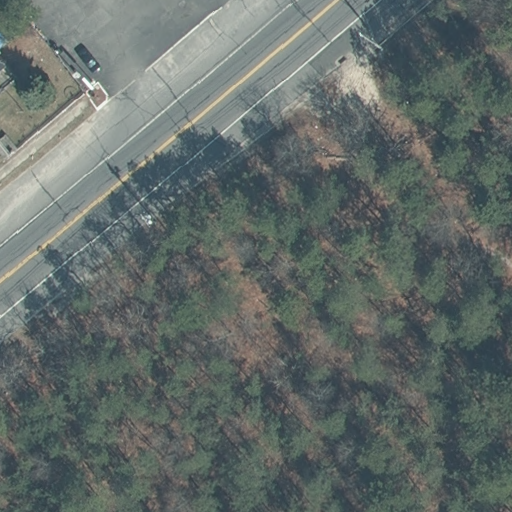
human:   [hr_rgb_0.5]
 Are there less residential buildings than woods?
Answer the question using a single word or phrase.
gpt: yes

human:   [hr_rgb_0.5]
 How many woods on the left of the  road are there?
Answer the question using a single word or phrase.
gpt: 0

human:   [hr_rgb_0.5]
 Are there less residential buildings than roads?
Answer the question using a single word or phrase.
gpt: yes

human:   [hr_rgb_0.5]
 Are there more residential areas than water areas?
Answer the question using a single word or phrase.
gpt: yes

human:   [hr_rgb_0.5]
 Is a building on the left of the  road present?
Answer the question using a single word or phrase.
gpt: yes

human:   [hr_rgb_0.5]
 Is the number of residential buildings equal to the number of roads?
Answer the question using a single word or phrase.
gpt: no

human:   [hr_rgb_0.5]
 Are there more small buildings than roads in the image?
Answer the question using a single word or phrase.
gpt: no

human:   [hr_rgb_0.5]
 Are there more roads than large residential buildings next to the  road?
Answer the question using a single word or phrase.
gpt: yes

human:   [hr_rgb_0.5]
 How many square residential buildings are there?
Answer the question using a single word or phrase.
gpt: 0

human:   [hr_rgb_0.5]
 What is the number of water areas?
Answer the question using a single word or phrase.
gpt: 0

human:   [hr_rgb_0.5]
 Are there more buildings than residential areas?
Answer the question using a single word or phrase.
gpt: no

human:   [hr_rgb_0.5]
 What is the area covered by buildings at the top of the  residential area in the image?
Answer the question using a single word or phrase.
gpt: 0m2

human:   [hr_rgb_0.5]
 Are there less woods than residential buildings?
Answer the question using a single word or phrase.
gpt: no

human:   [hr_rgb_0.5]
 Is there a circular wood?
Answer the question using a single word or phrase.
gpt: no

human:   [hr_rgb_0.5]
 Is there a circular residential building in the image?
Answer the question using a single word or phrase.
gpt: no

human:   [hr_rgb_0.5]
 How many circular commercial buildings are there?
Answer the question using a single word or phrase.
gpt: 0

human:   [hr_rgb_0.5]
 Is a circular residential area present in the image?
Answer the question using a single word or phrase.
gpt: no

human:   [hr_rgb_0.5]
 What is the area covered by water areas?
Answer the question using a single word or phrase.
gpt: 0m2

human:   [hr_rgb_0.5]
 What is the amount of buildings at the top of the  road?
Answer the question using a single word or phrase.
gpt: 0

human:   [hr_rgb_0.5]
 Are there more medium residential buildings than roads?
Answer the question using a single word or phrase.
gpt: no

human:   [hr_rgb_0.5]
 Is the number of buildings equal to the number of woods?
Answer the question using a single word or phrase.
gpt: yes

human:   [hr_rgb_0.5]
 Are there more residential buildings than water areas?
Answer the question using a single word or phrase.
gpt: no

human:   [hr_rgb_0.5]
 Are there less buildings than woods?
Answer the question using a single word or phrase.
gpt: no

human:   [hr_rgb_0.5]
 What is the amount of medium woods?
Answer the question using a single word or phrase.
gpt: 0

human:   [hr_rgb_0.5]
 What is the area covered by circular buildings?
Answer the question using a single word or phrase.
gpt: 0m2

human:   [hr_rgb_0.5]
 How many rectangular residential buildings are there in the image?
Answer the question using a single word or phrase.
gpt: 0

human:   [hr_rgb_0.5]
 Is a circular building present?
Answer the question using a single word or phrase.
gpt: no

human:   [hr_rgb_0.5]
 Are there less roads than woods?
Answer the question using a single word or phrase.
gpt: no

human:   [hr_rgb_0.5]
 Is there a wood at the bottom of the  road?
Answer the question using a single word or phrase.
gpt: no

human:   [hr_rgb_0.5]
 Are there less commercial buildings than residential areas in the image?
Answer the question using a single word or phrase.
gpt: no

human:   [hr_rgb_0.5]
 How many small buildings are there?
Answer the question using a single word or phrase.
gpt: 0

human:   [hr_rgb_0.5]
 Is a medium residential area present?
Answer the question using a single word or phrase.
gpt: no

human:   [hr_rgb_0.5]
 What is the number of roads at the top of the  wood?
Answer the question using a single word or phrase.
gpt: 0

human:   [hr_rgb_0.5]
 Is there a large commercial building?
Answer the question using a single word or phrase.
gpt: no

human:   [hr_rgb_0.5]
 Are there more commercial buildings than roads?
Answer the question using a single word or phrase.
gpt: no

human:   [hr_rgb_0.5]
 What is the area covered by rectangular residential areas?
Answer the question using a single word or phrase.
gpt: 10656m2